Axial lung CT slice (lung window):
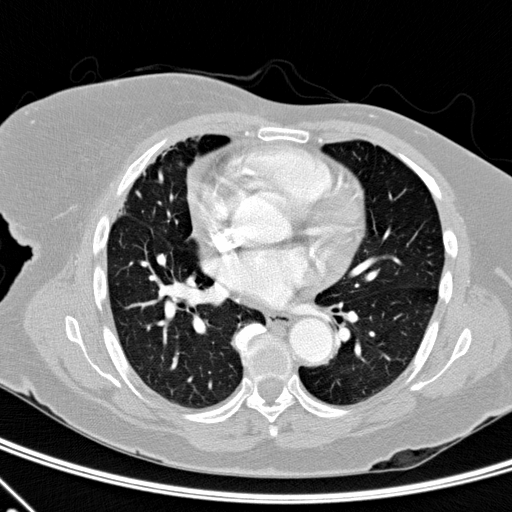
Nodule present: no